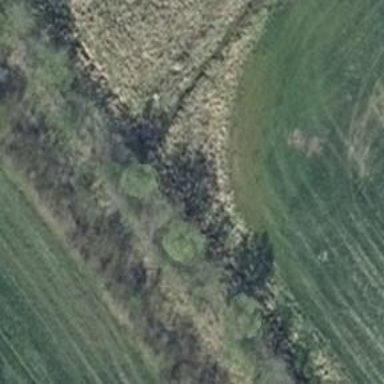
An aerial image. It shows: Grassy track with grade 5 track type.